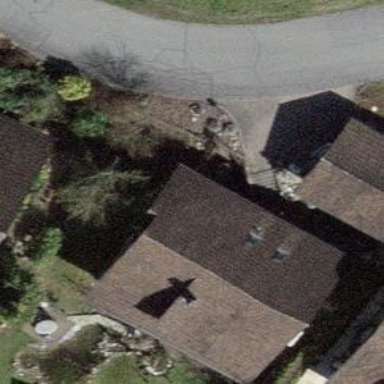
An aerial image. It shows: Building with tile roof.